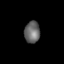
Tissue: skin
Cell type: Fibroblasts
Senescence score: 0.6739
Nuclear area (px): 332
Mean DAPI intensity: 101.852